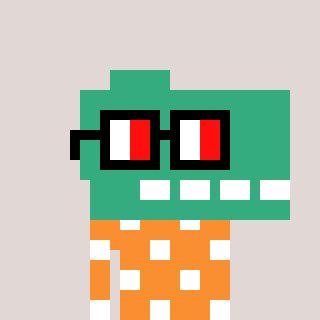
a pixel art character with square glasses with black frames and red eyes, a dino-shaped head and a orange-colored body on a warm background